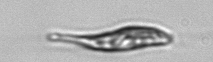
Label: Euglena